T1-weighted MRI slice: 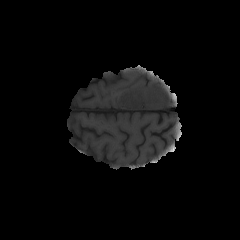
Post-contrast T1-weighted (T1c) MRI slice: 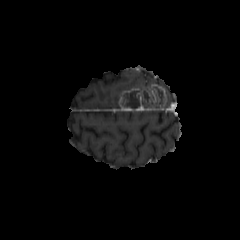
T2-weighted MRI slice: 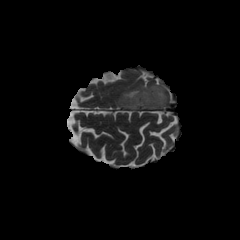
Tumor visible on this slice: yes